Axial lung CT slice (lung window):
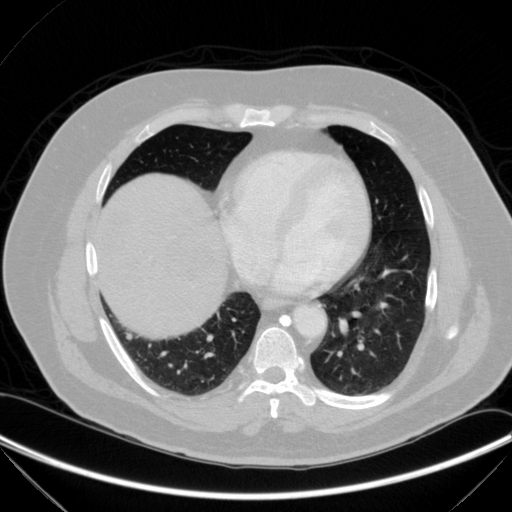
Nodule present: yes
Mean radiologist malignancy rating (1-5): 2.75